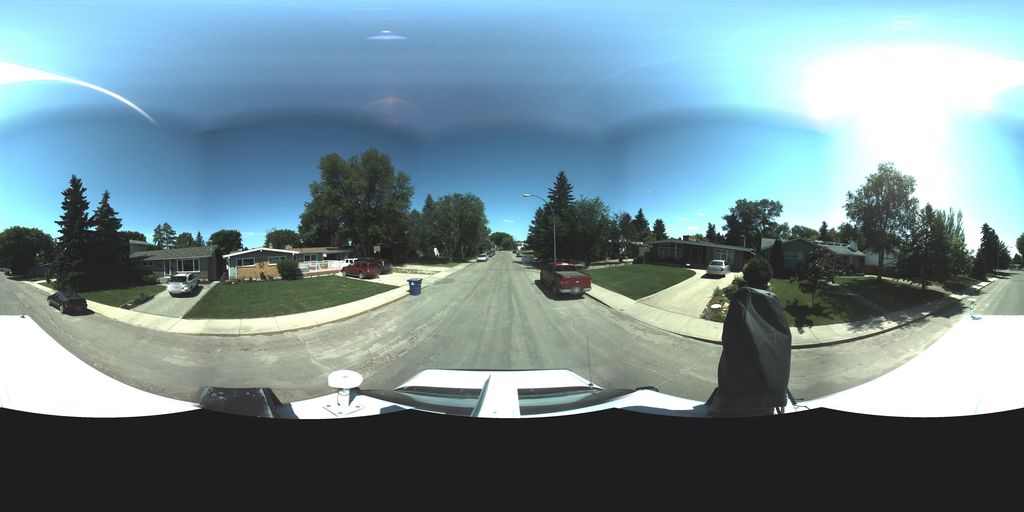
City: saskatoon